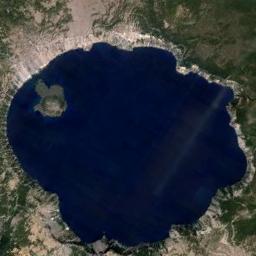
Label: lake